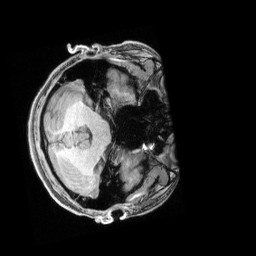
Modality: T1w
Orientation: axial
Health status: healthy
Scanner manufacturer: siemens
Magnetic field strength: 3 T
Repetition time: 2.4 s
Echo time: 0.00201 s